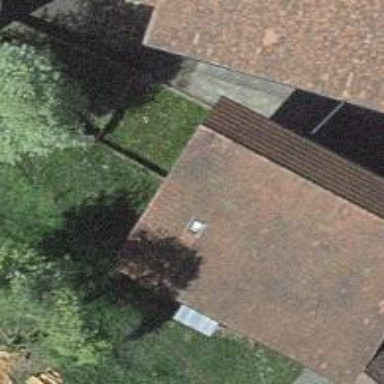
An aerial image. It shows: Rural barn.